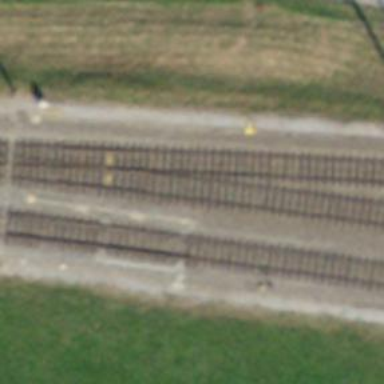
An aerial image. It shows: Railway switch.